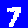
Digit: 7